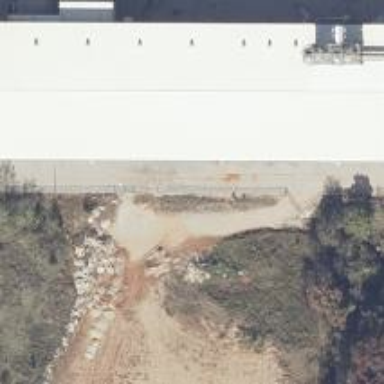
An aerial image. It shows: Industrial building.